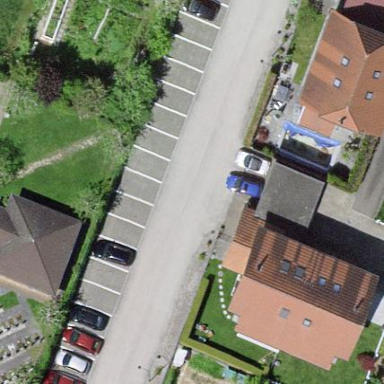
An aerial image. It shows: Street-side parking area.